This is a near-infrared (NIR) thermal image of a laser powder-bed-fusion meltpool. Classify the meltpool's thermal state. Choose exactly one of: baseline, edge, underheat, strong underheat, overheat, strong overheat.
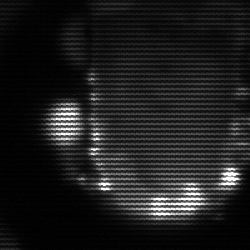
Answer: baseline